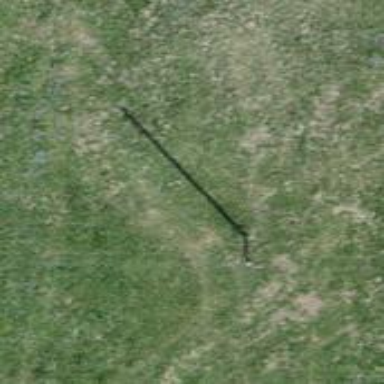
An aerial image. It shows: Power pole.